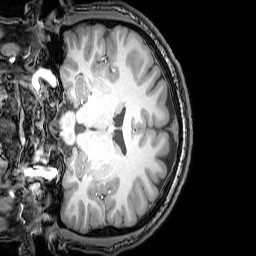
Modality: T1w
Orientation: coronal
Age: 22
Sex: male
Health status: healthy
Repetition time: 0.081 s
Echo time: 0.037 s